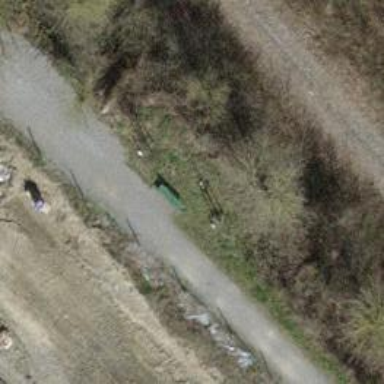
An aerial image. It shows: Bench.